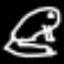
Label: frog